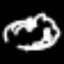
Label: frog